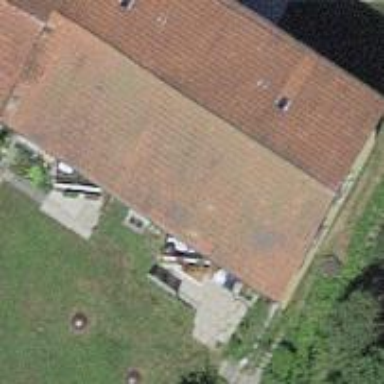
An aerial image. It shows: Residential building.